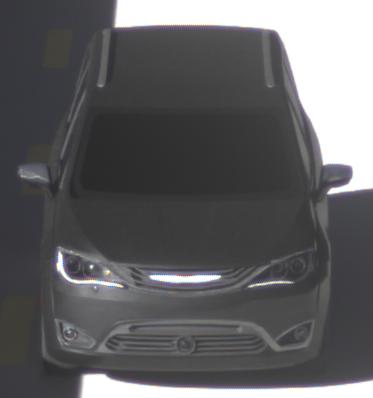
Make: Chrysler
Model: Pacifica
Detailed model: -
Model produced from: 2016
Model produced until: 2020
Doors: 5
Color: black
Road condition: dry road
Daytime: morning or afternoon
Contrast: high contrast